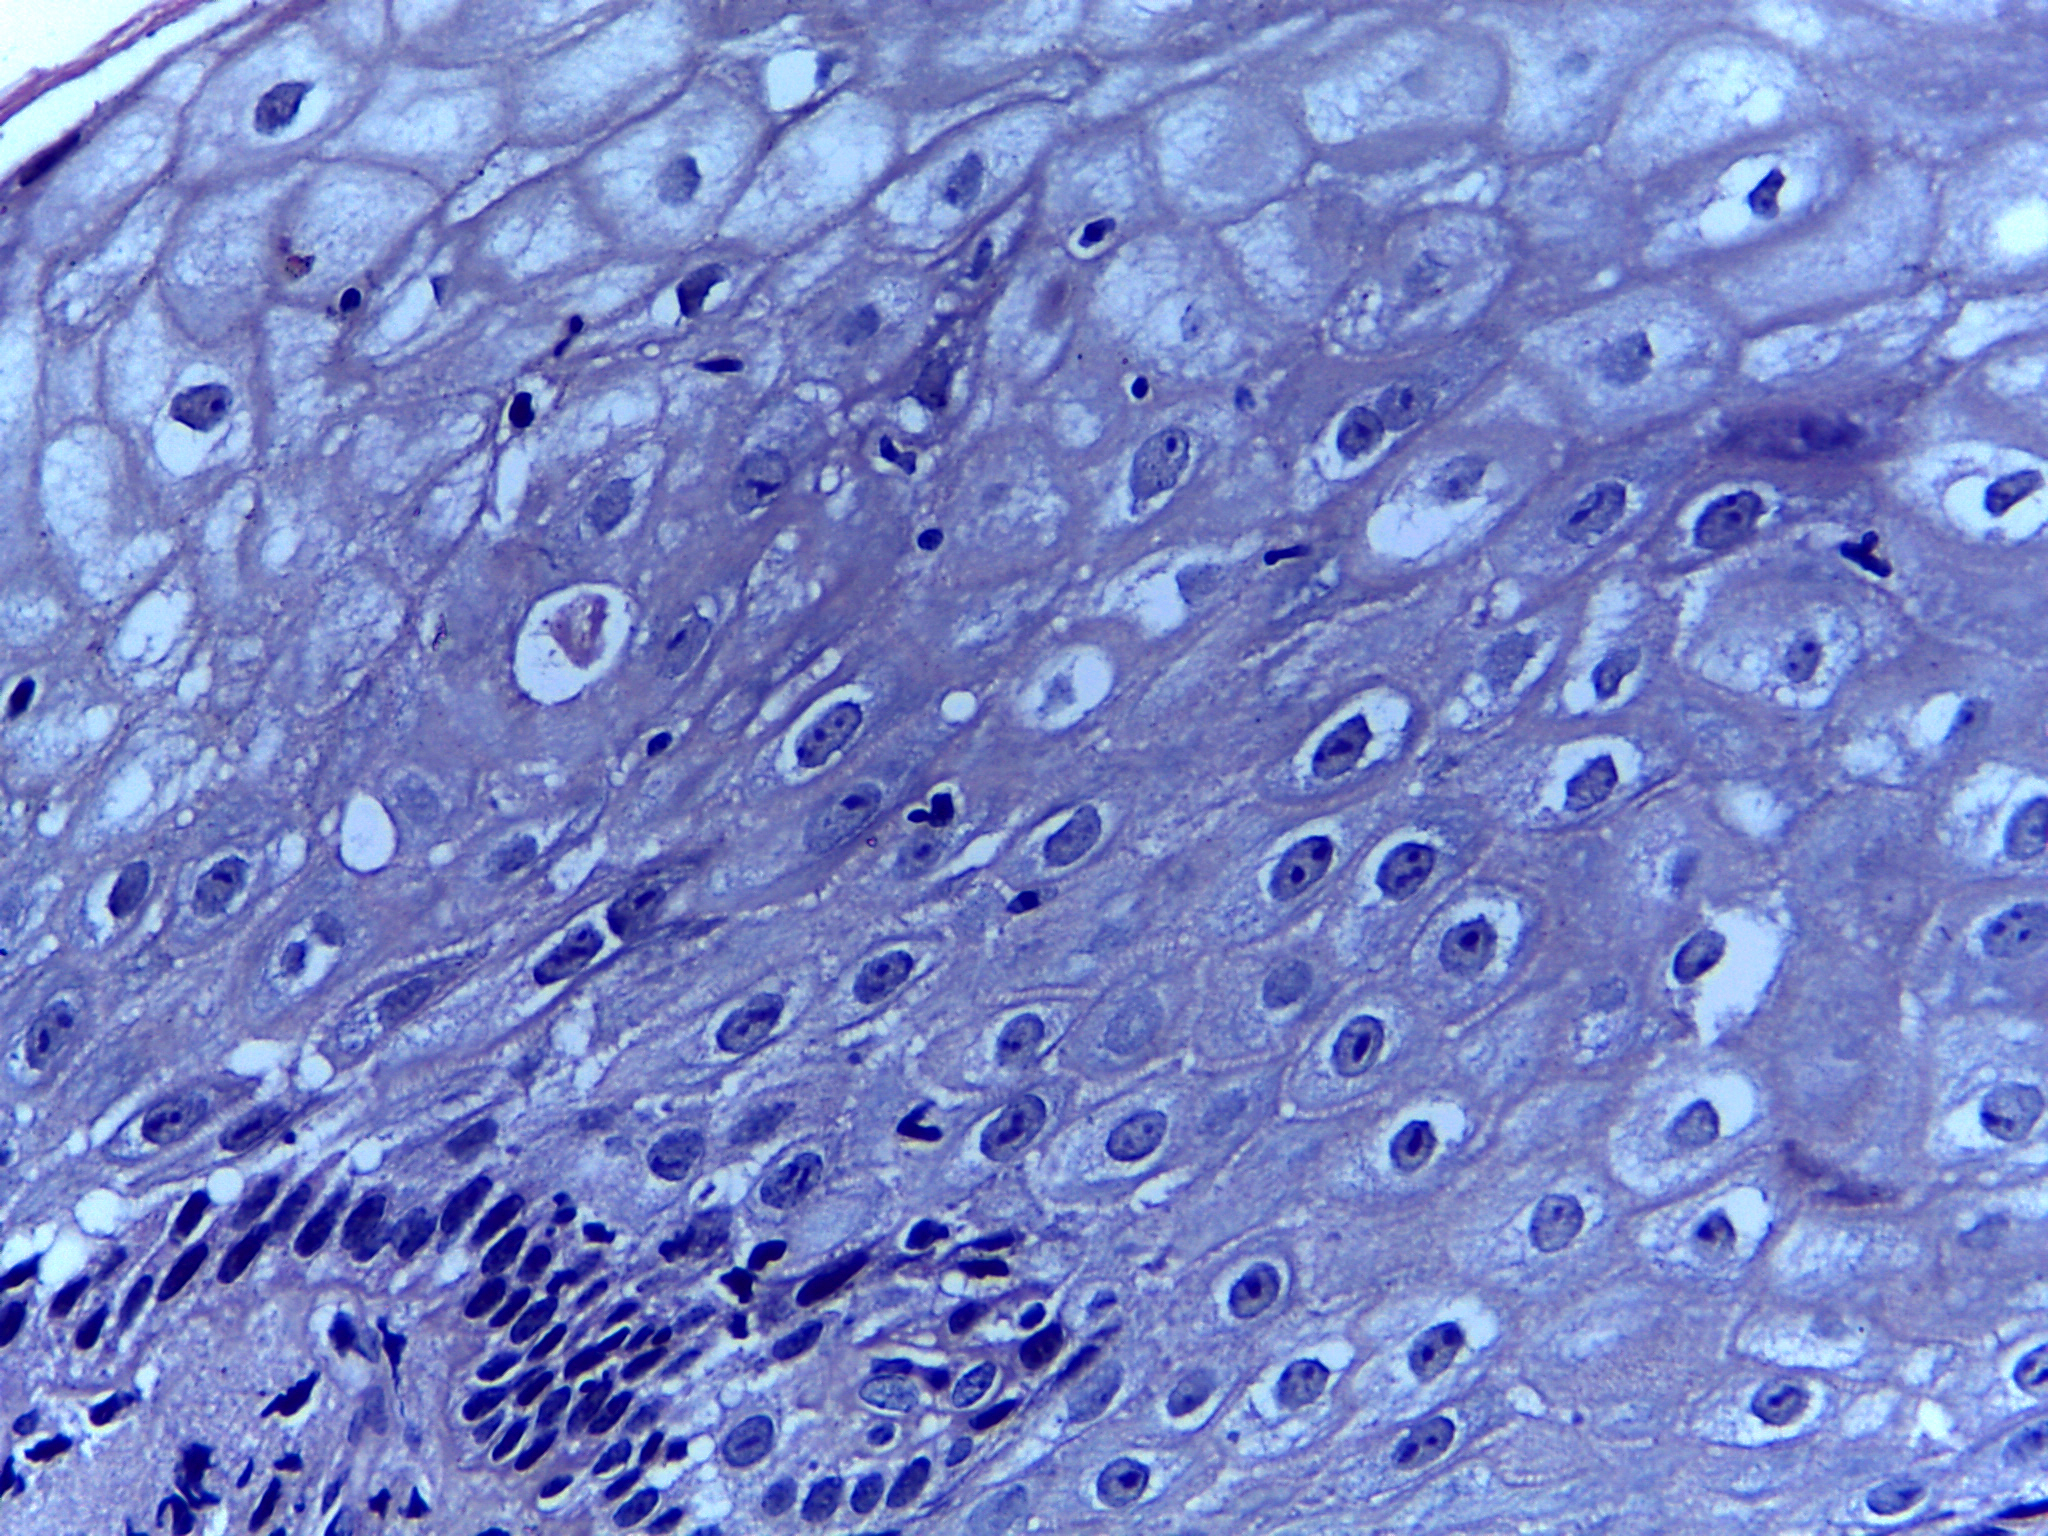
Diagnosis: OSCC